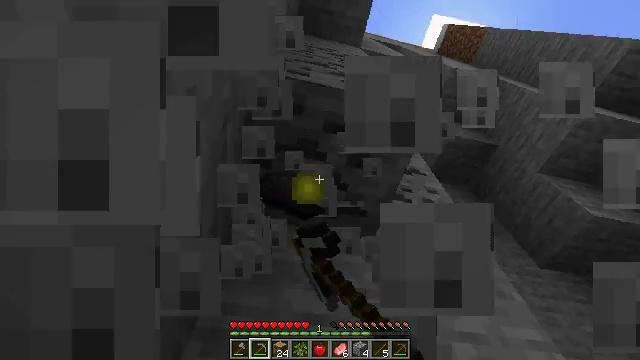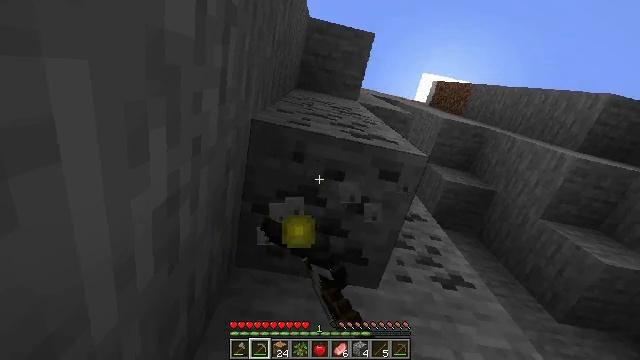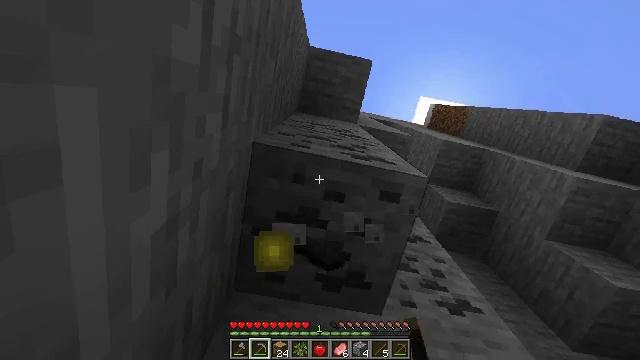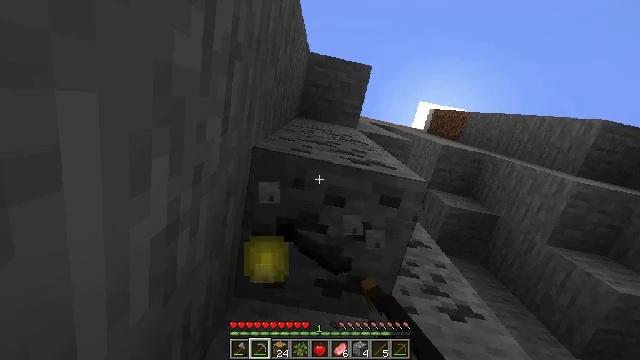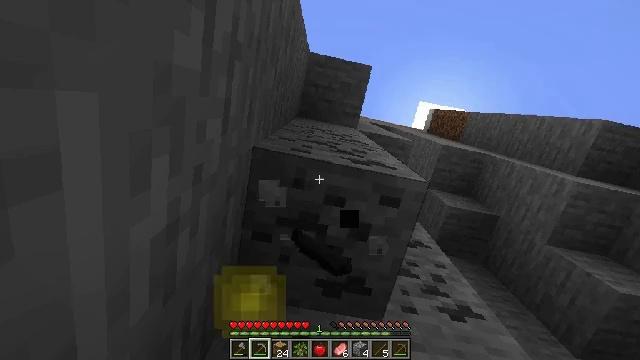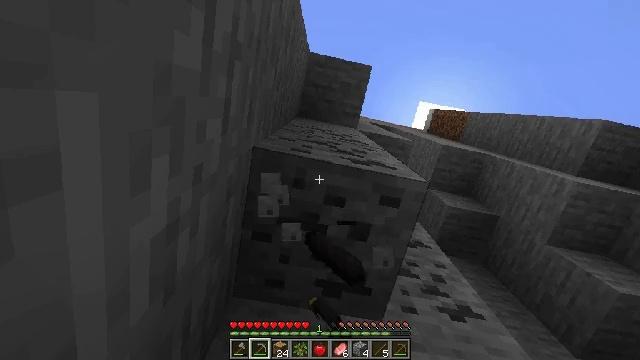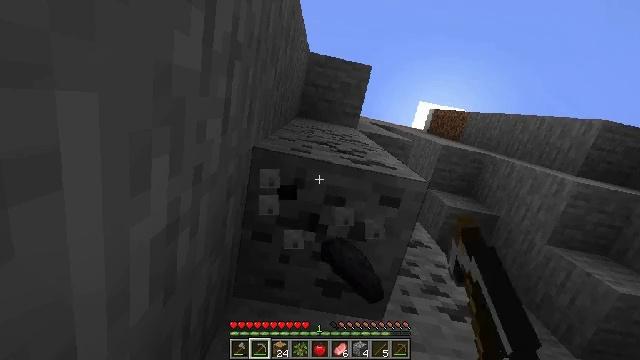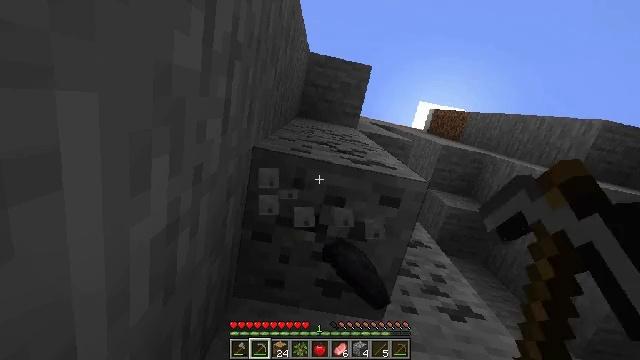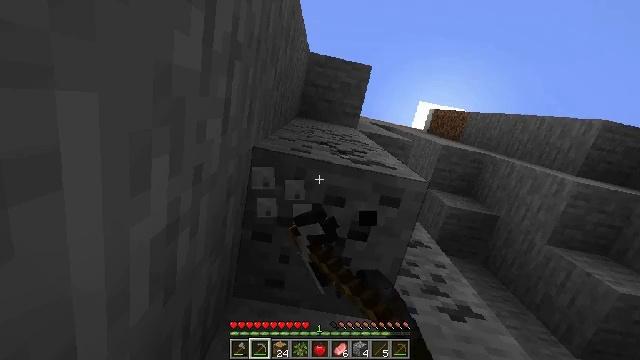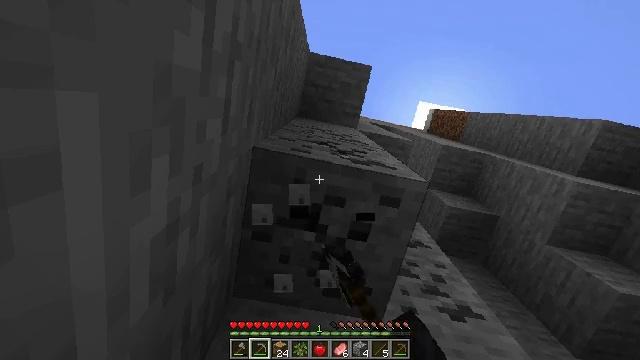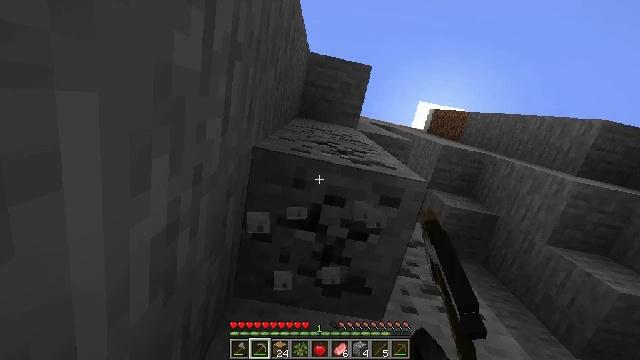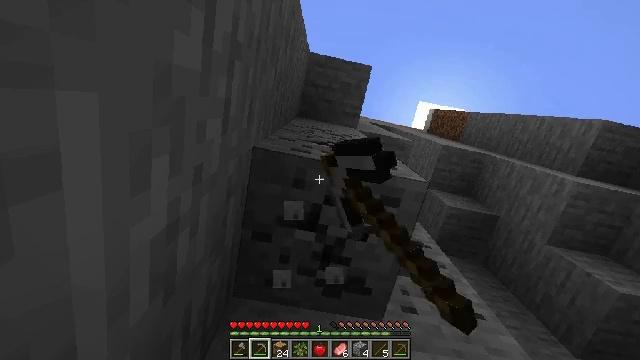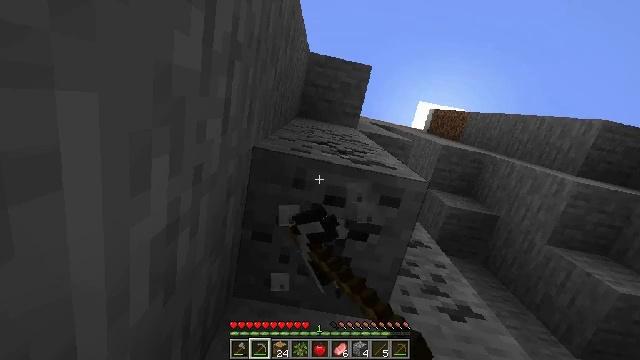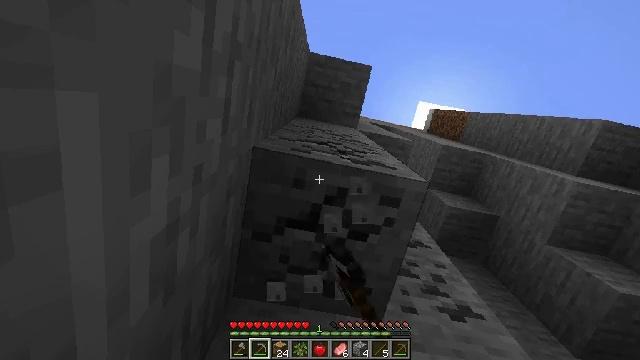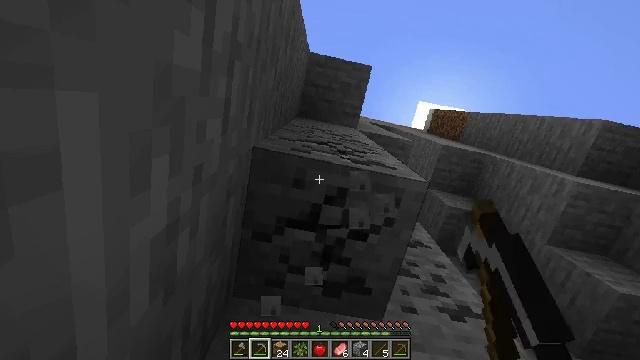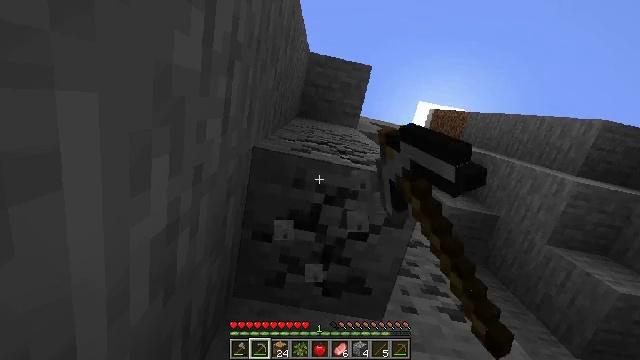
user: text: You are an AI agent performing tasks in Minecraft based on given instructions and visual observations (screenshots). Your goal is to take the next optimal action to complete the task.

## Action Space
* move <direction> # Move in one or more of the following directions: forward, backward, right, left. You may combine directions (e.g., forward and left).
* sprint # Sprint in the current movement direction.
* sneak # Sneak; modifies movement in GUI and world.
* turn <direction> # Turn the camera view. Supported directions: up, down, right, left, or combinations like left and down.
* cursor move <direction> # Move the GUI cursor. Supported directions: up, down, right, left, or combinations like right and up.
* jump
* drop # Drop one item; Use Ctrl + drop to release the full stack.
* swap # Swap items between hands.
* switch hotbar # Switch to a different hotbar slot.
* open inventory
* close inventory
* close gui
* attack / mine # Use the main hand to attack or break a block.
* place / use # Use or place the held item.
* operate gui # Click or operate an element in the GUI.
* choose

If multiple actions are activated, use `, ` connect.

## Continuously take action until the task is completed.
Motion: motion action
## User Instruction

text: Extract coal from the ore block.
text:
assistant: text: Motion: turn up, attack / mine
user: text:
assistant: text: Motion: turn up, attack / mine
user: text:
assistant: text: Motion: turn up, attack / mine
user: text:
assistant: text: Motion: attack / mine
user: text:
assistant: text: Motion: attack / mine
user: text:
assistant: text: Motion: attack / mine
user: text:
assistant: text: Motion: attack / mine
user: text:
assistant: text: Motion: attack / mine
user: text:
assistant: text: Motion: attack / mine
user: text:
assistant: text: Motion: attack / mine
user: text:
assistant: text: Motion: attack / mine
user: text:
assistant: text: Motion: attack / mine
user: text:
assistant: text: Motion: attack / mine
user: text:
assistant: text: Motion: attack / mine
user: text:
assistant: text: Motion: attack / mine
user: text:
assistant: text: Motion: attack / mine
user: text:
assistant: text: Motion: attack / mine
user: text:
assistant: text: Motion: attack / mine
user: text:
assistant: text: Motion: attack / mine
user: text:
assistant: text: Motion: attack / mine
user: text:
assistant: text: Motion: attack / mine
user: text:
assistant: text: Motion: attack / mine
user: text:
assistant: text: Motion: attack / mine
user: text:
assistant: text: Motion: attack / mine
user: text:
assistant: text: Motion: attack / mine
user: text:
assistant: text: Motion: attack / mine
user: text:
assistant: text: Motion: attack / mine
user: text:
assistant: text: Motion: attack / mine
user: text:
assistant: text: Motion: attack / mine
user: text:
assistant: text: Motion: attack / mine